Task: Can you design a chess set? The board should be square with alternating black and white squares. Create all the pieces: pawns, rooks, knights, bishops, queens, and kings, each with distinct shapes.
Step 2518:
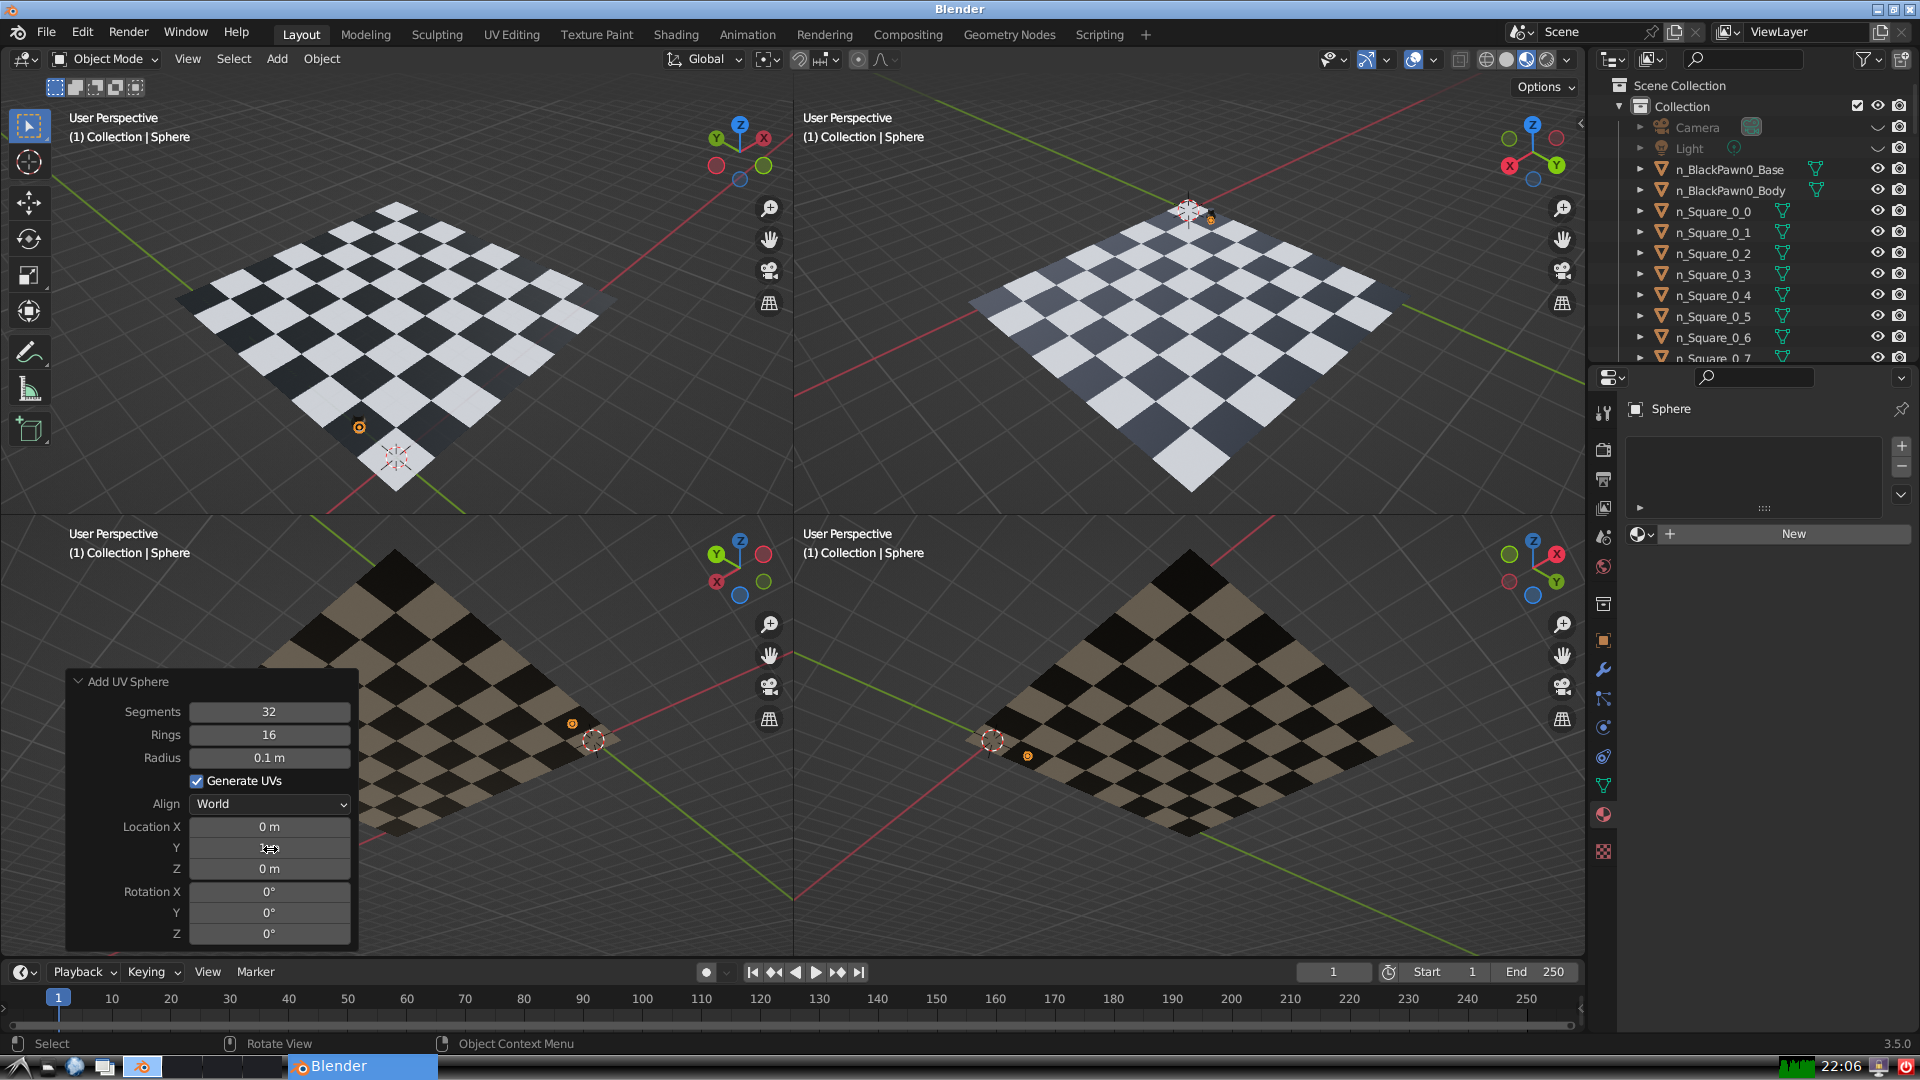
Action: {"mouse_move": [270, 867]}